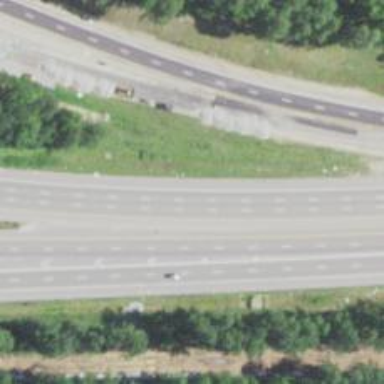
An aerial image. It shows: Asphalt motorway.